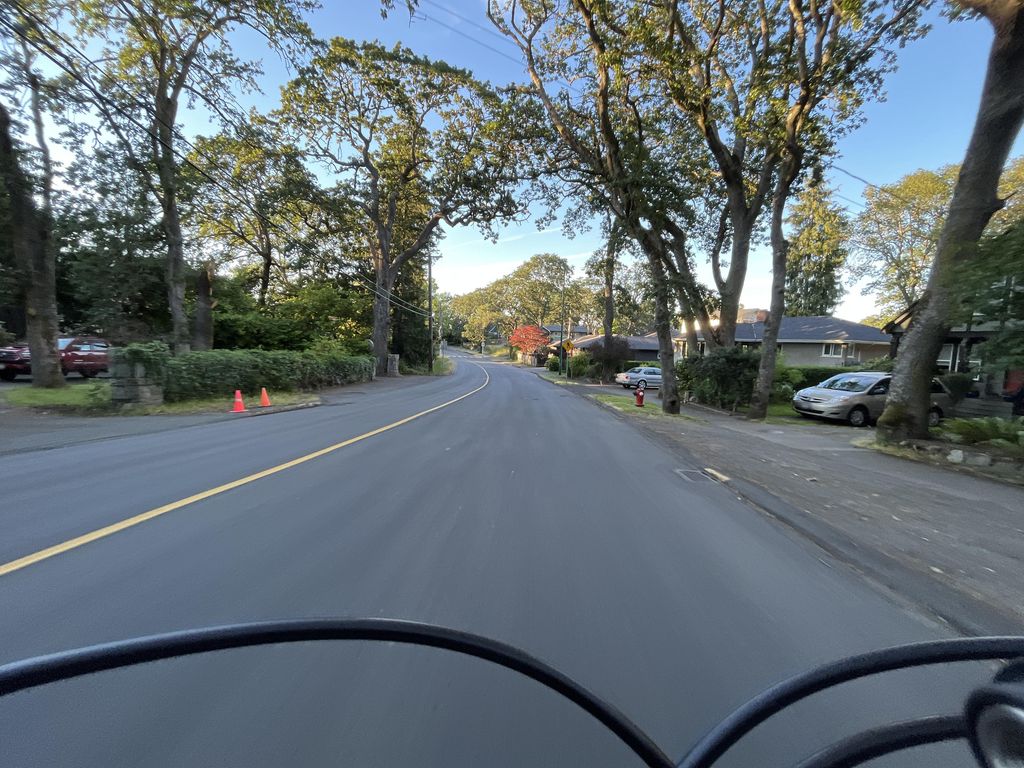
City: victoria